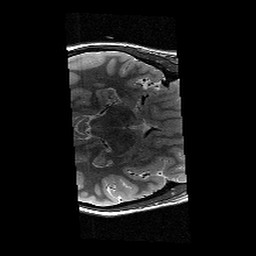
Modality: T2w
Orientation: axial
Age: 14
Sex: female
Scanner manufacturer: siemens
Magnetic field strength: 3 T
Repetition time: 9.23 s
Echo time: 0.067 s